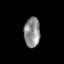
Tissue: skin
Cell type: Epithelial cells
Senescence score: 0.2028
Nuclear area (px): 475
Mean DAPI intensity: 139.884